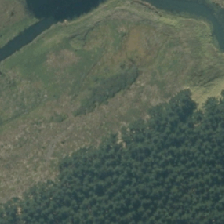
Land cover: low_producing_grassland